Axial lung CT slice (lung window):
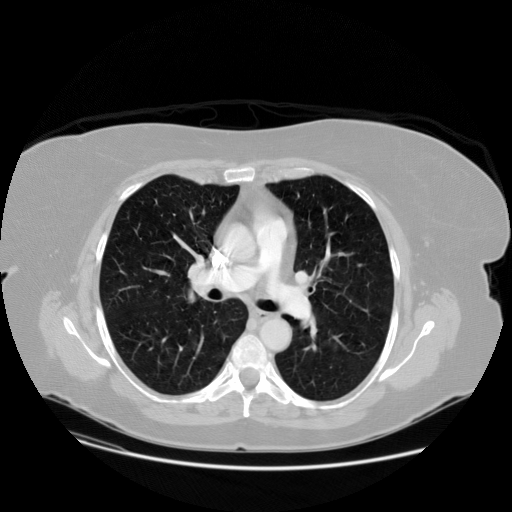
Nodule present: no